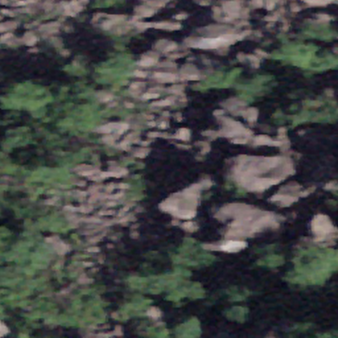
Label: bouldering_area